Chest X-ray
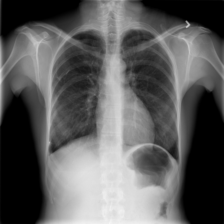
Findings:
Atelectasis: negative
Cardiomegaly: negative
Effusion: negative
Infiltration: negative
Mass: negative
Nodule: negative
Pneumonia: negative
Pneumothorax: positive
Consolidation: negative
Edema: negative
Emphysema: negative
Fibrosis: negative
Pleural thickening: negative
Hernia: negative